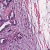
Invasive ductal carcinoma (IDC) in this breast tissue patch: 1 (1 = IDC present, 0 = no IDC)